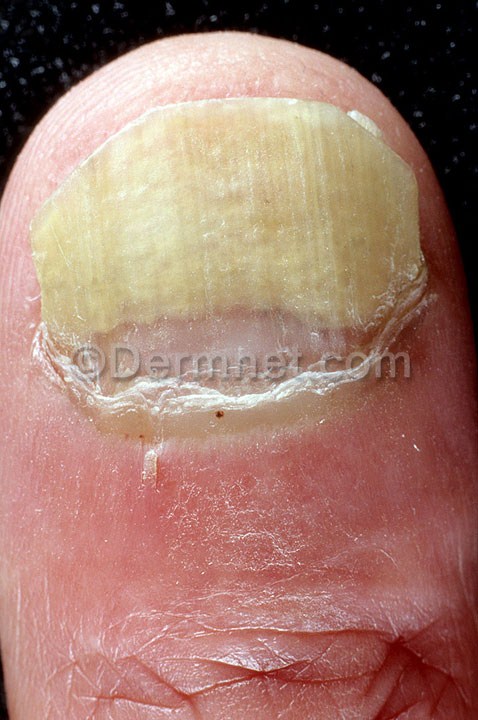
Disease: Nail Fungus and other Nail Disease